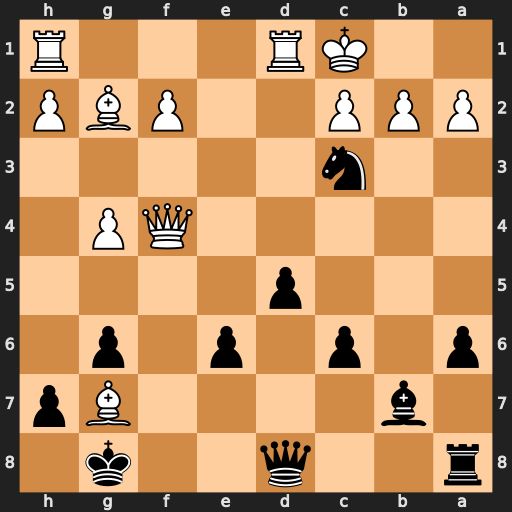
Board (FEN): r2q2k1/1b4Bp/p1p1p1p1/3p4/5QP1/2n5/PPP2PBP/2KR3R
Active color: b
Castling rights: -
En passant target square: -
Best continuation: Ne2+ Kb1 Nxf4